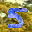
Label: 5